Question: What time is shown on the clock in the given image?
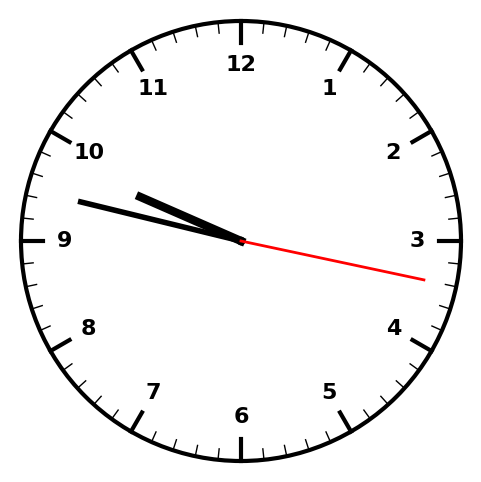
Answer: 09:47:17